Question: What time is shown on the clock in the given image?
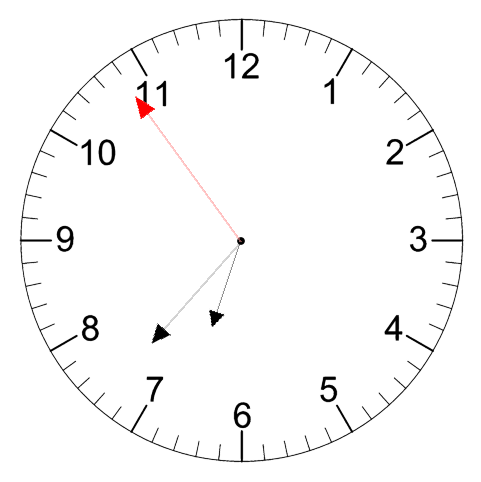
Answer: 06:36:54